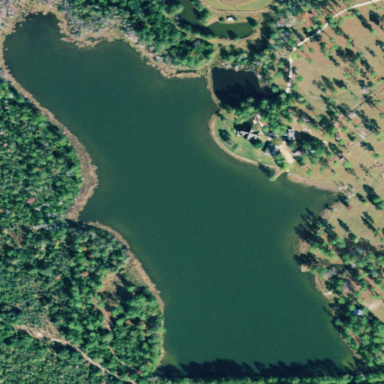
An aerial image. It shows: Lake with natural water.